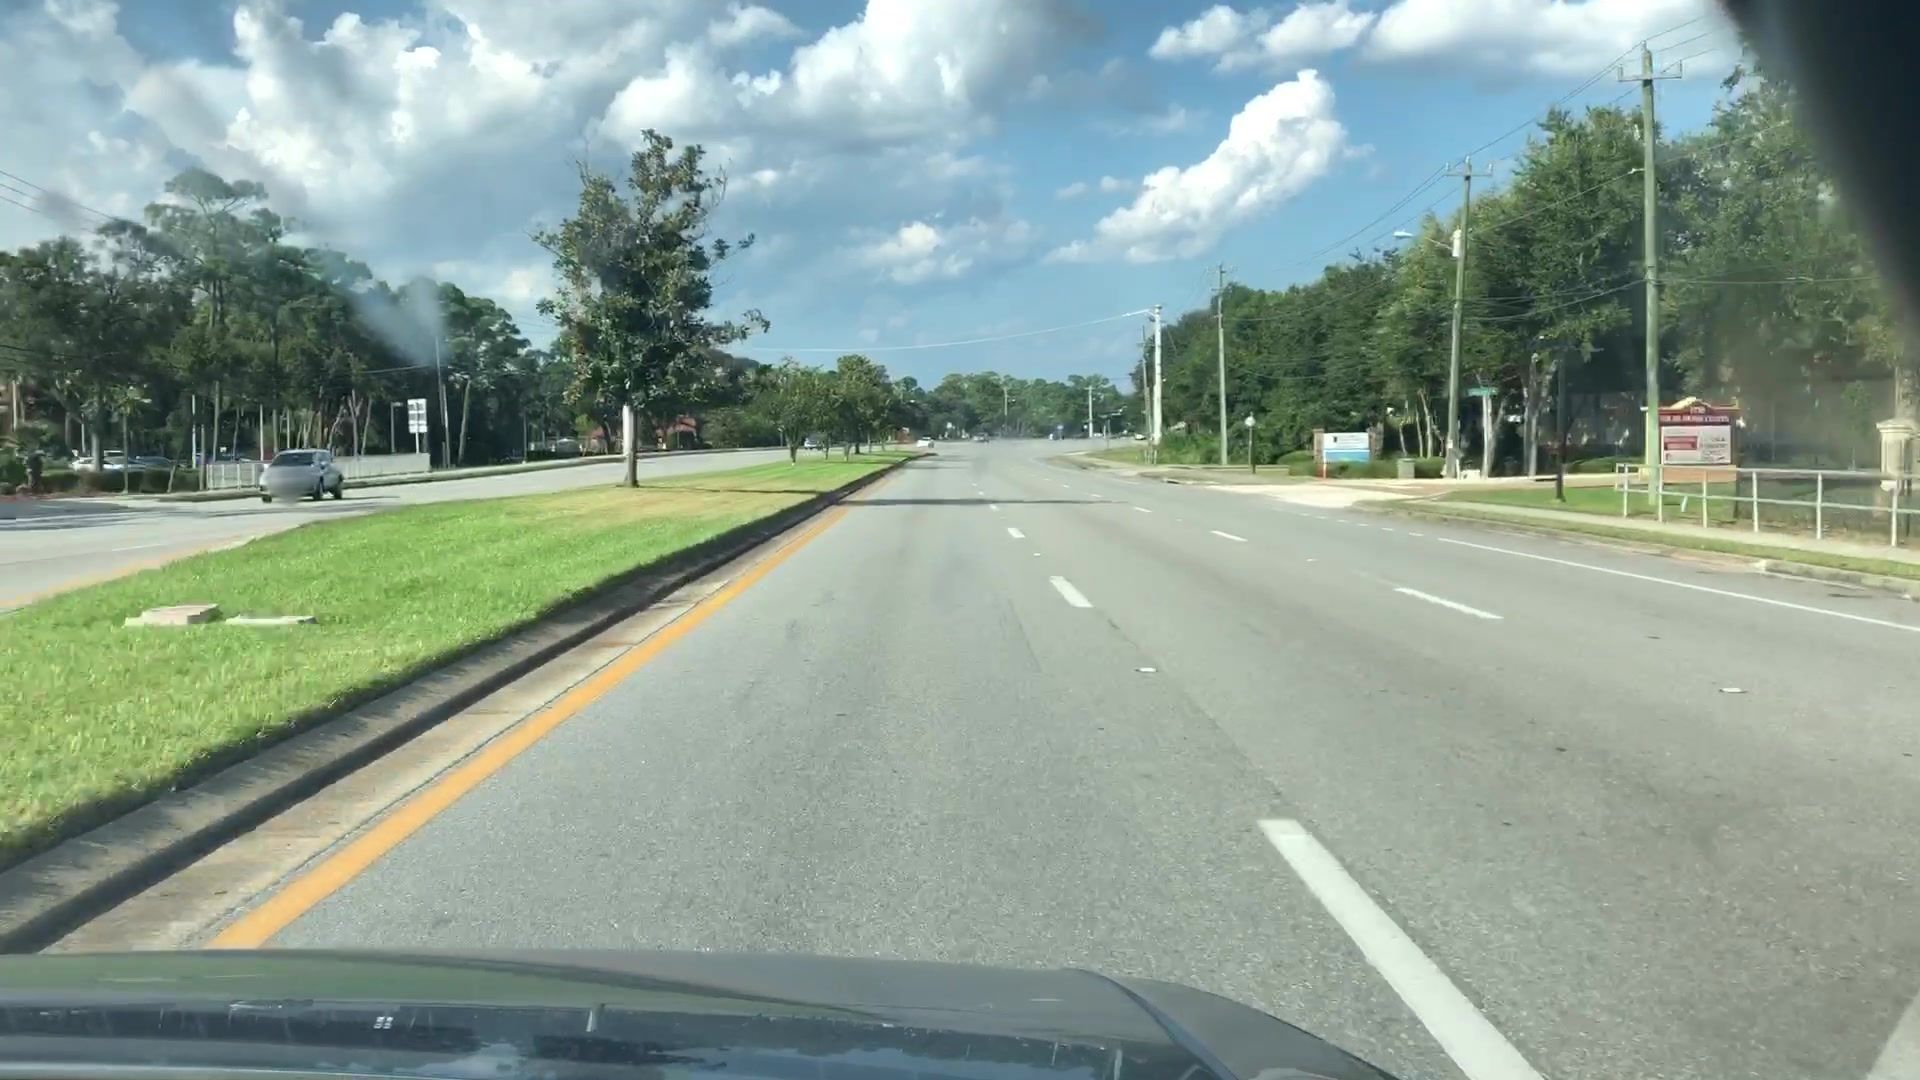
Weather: clear
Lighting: day
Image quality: good
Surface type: driving surface
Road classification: footway
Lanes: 3
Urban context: low density rural
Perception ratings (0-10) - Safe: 6.72, Lively: 2.78, Beautiful: 4.96, Boring: 4.63, Depressing: 5.67, Wealthy: 6.32